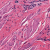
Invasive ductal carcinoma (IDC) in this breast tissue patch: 0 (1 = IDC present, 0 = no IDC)